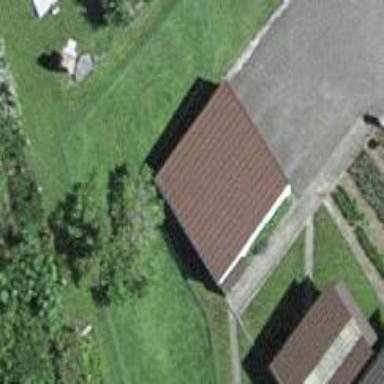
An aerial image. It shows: Garage building.